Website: bh-photo
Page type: store-pickup
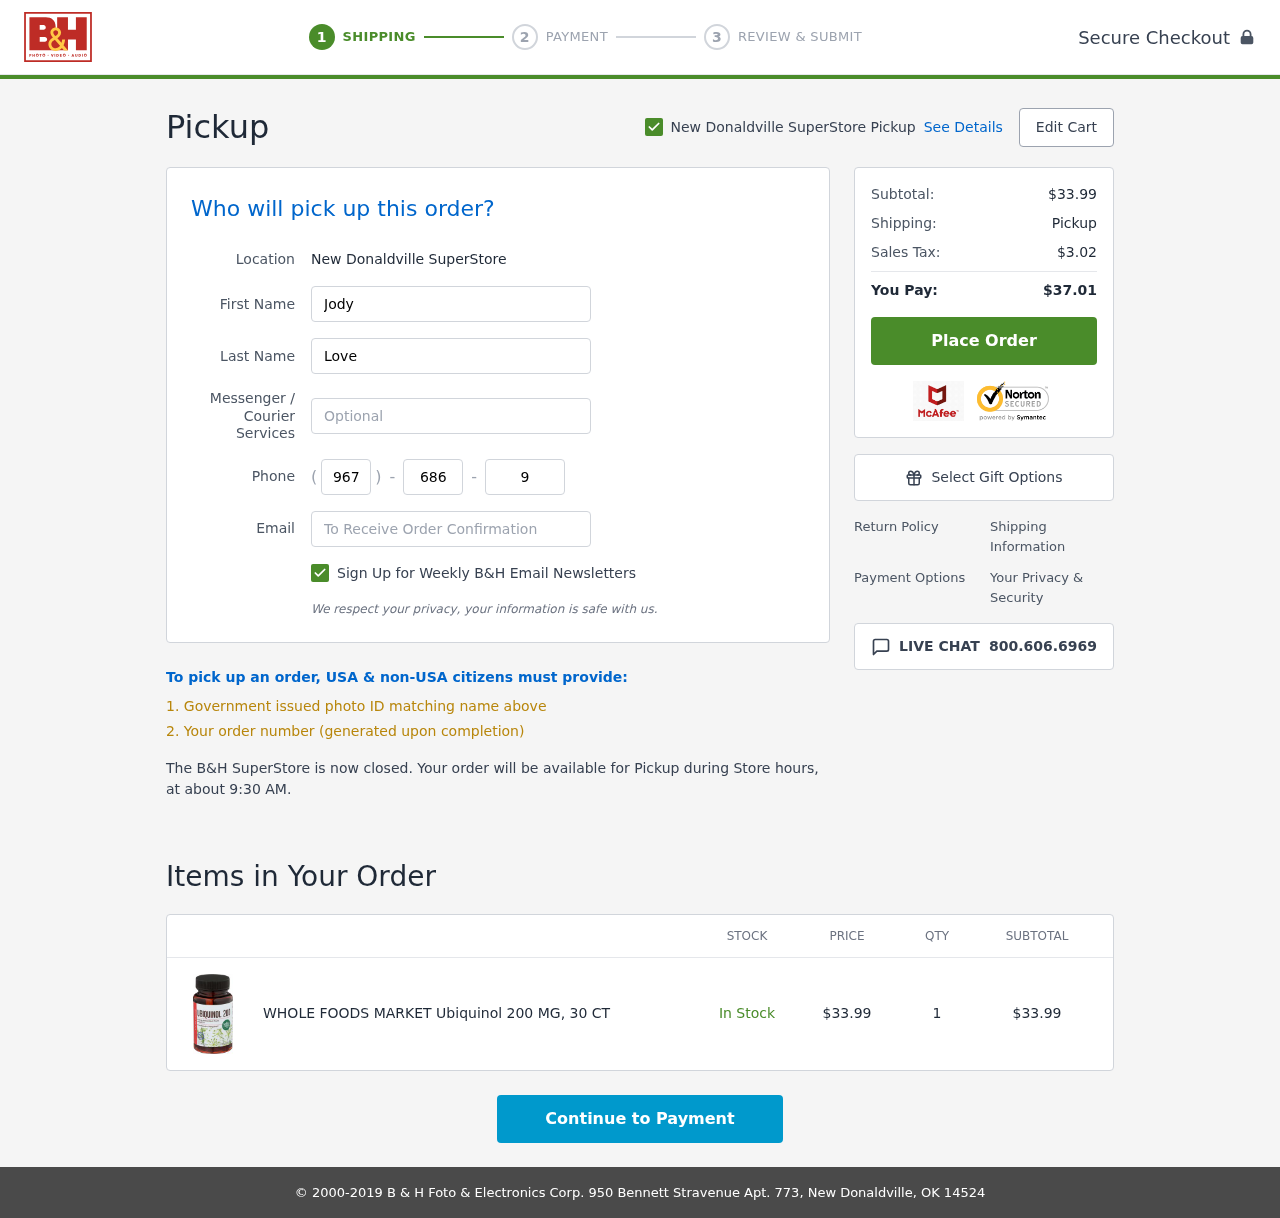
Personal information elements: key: PII_EMAIL
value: jody_love@gmail.com
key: PII_FIRSTNAME
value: Jody
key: PII_LASTNAME
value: Love
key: PII_LOCATION1_CITY
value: New Donaldville SuperStore Pickup
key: PII_LOCATION1_CITY
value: New Donaldville SuperStore
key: PII_PHONE_AREA
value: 967
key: PII_PHONE_PREFIX
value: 686
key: PII_PHONE_SUFFIX
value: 9230
Product elements: key: PRODUCT1_NAME
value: WHOLE FOODS MARKET Ubiquinol 200 MG, 30 CT
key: PRODUCT1_PRICE
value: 33.99
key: PRODUCT1_QUANTITY
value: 1
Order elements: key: ORDER_SUBTOTAL
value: $33.99
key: ORDER_TAX
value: $3.02
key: ORDER_TOTAL
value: $37.01